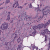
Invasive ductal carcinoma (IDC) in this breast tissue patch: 1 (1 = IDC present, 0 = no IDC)